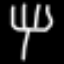
Label: fork